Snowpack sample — Snodgrass Mountain, Crested Butte, Colorado (2/4/25, 12:06 PM MST)
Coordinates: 38.923, -106.968
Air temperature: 35 °F
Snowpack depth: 80 cm
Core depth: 60 cm
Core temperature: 32 °F
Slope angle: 14°, slope face: 78°
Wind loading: low
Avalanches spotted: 0
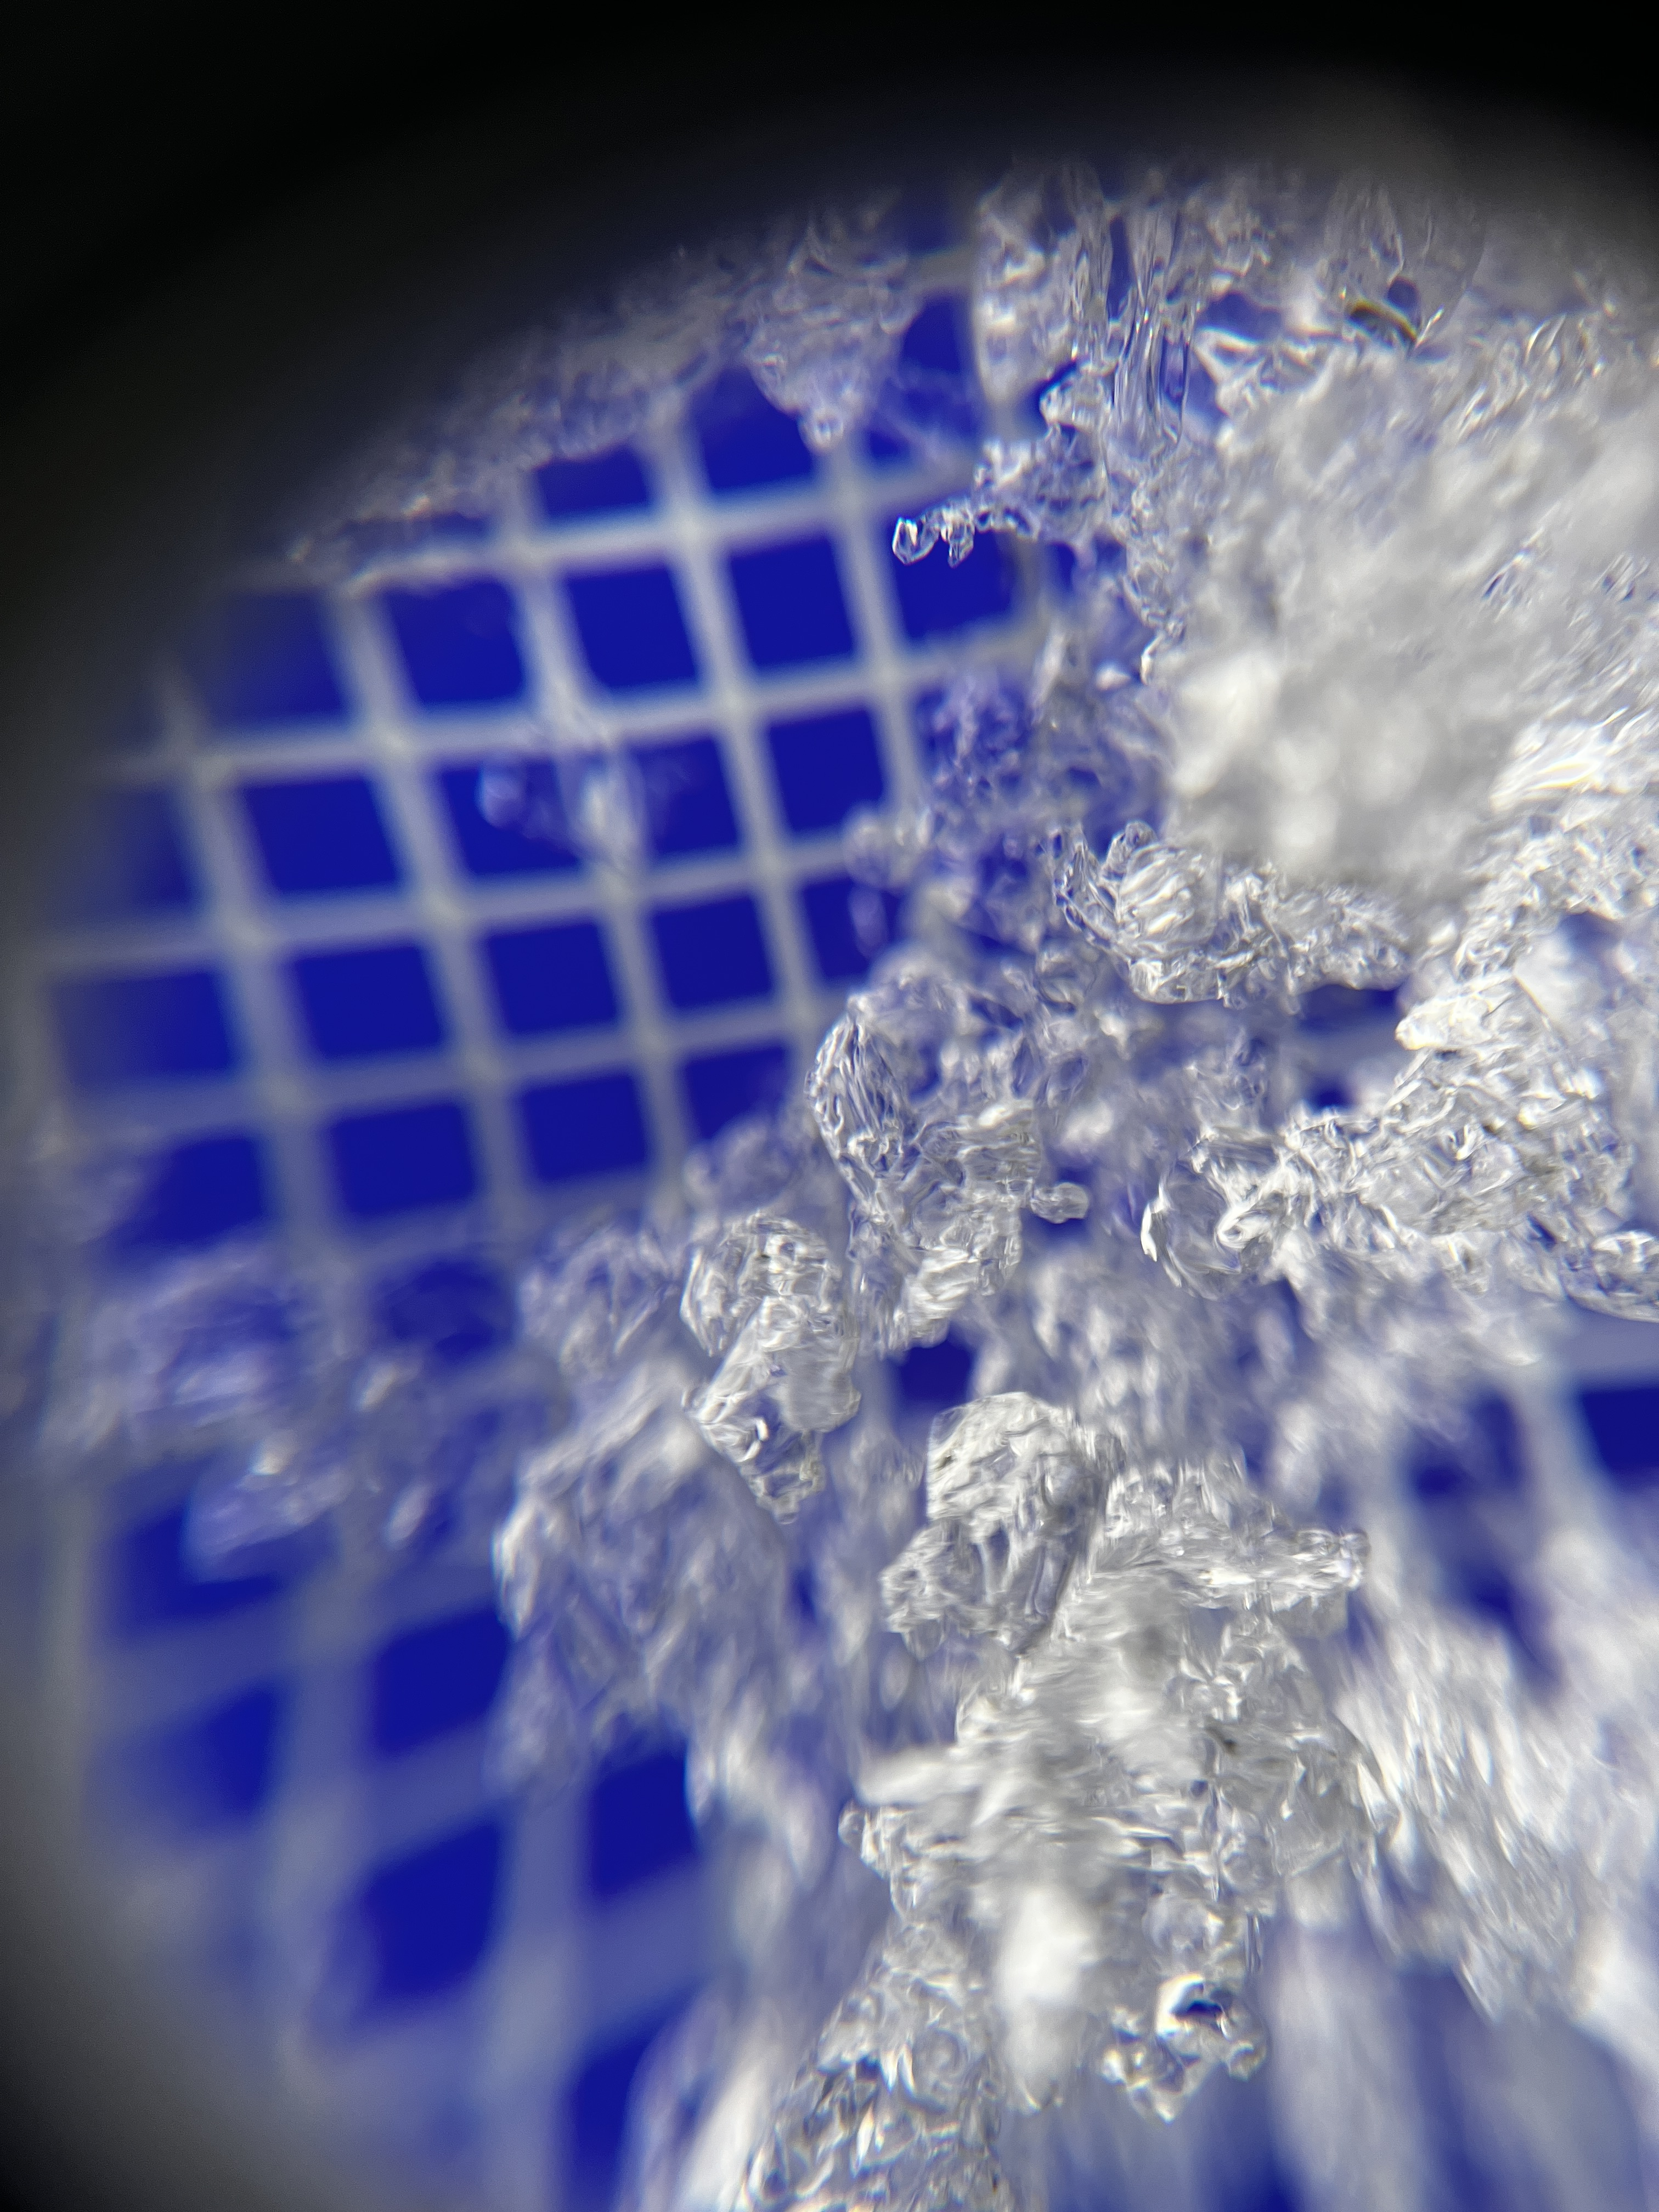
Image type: magnified_profile
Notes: No avalanches nearby, unusually warm weather for the last month reported by residents, Collected 25 yards from treeline